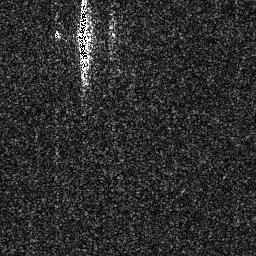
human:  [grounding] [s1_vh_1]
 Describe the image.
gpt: In the satellite image, there is  <ref>1 large ship </ref> <box>[[28, 0, 36, 32, 0]]</box> located at top.